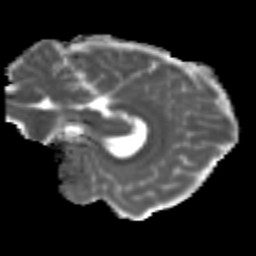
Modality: MD
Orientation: sagittal
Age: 19
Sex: female
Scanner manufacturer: siemens
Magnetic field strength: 3 T
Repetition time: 3.5 s
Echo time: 0.113 s